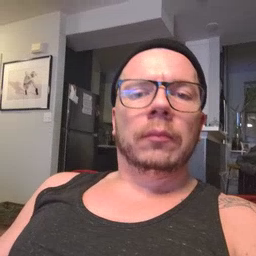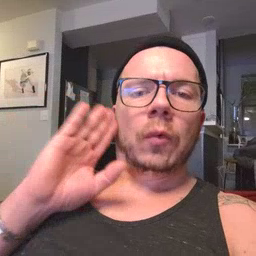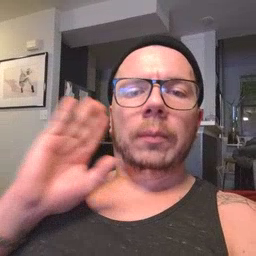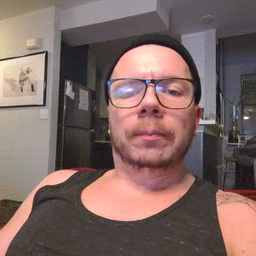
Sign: dog